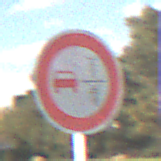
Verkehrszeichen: VerbotUeberholenEinspurigeFahrzeuge
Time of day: MorningAfternoon
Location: Outdoor (Nature)
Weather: PartlyCloudy
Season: NotSpecified
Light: Natural